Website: bh-photo
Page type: receipt
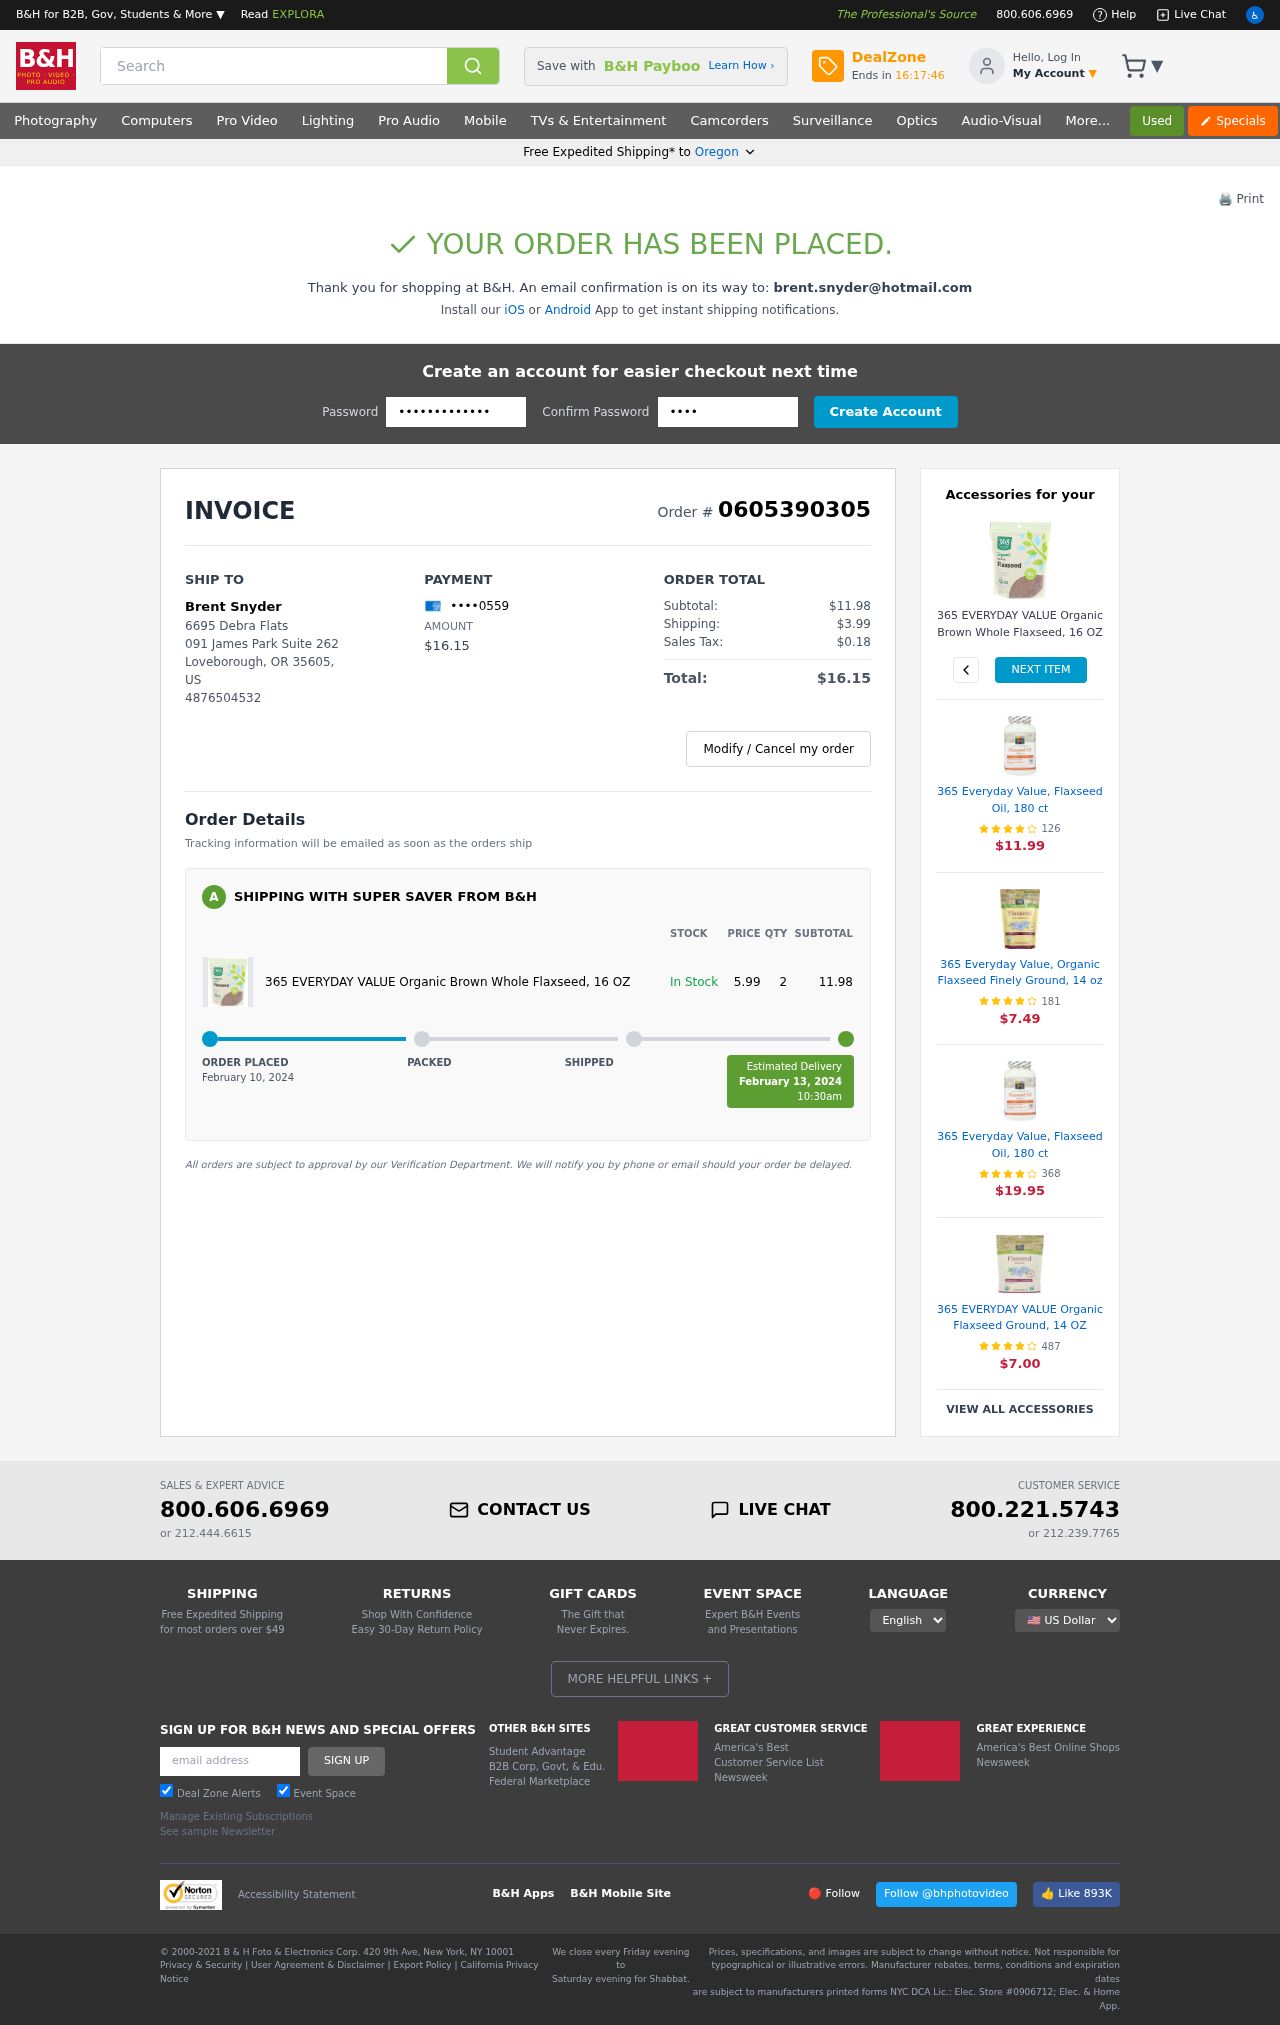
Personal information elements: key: PII_CARD_LAST4
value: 0559
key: PII_CITY
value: Loveborough
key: PII_EMAIL
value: brent.snyder@hotmail.com
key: PII_FULLNAME
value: Brent Snyder
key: PII_PHONE
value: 4876504532
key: PII_POSTCODE
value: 35605
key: PII_STATE
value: Oregon
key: PII_STATE_ABBR
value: OR
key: PII_STREET
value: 6695 Debra Flats
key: PII_STREET2
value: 091 James Park Suite 262
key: PII_COUNTRY_CODE
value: US
Product elements: key: PRODUCT1_NAME
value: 365 EVERYDAY VALUE Organic Brown Whole Flaxseed, 16 OZ
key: PRODUCT1_PRICE
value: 5.99
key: PRODUCT1_QUANTITY
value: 2
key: PRODUCT1_NAME2
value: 365 EVERYDAY VALUE Organic Brown Whole Flaxseed, 16 OZ
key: PRODUCT2_NAME
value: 365 Everyday Value, Flaxseed Oil, 180 ct
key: PRODUCT2_NUM_RATINGS
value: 126
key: PRODUCT2_PRICE
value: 11.99
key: PRODUCT3_NAME
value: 365 Everyday Value, Organic Flaxseed Finely Ground, 14 oz
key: PRODUCT3_NUM_RATINGS
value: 181
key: PRODUCT3_PRICE
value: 7.49
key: PRODUCT4_NAME
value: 365 Everyday Value, Flaxseed Oil, 180 ct
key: PRODUCT4_NUM_RATINGS
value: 368
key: PRODUCT4_PRICE
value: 19.95
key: PRODUCT5_NAME
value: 365 EVERYDAY VALUE Organic Flaxseed Ground, 14 OZ
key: PRODUCT5_NUM_RATINGS
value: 487
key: PRODUCT5_PRICE
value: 7.00
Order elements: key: ORDER_ID
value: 0605390305
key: ORDER_TOTAL
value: $16.15
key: ORDER_SUBTOTAL
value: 11.98
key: ORDER_SUBTOTAL
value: $11.98
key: ORDER_SHIPPING_COST
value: $3.99
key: ORDER_TAX
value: $0.18
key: ORDER_DATE
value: February 10, 2024
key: ORDER_DELIVERY_DATE
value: February 13, 2024
Search elements: key: HEADER_SEARCH
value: Search